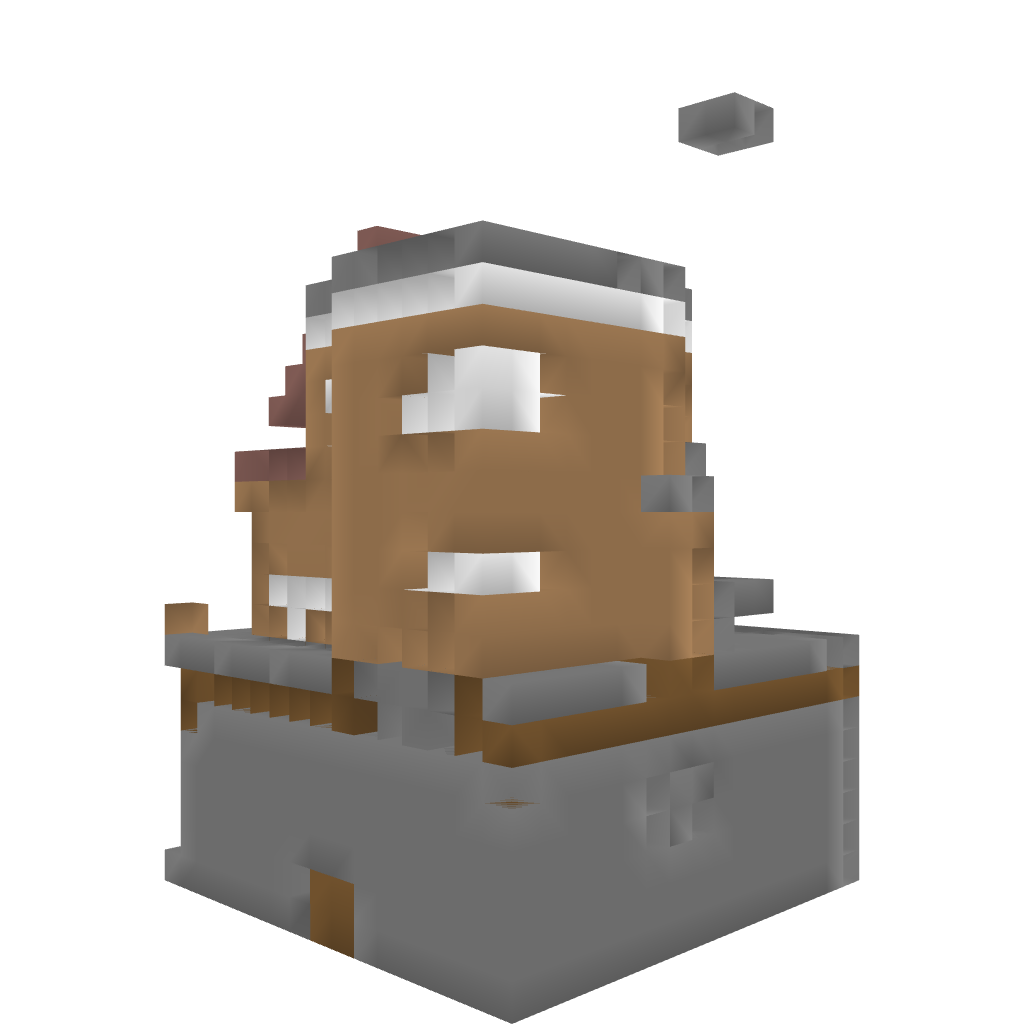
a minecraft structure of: A Schwoerer Haus Building bad low quality